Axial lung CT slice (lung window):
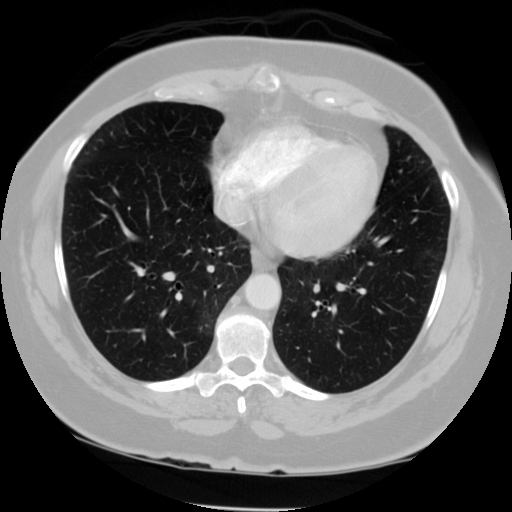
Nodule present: no